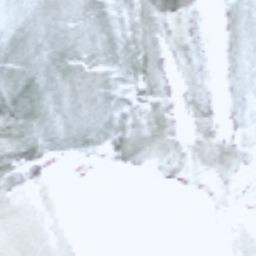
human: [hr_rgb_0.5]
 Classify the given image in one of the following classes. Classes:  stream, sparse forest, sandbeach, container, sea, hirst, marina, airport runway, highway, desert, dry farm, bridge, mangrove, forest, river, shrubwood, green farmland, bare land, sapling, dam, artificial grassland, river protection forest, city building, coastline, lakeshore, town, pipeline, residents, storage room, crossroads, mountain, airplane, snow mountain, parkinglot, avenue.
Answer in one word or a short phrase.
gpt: snow mountain